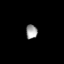
Tissue: lung
Cell type: Myeloid cells
Senescence score: 0.6538
Nuclear area (px): 159
Mean DAPI intensity: 157.516